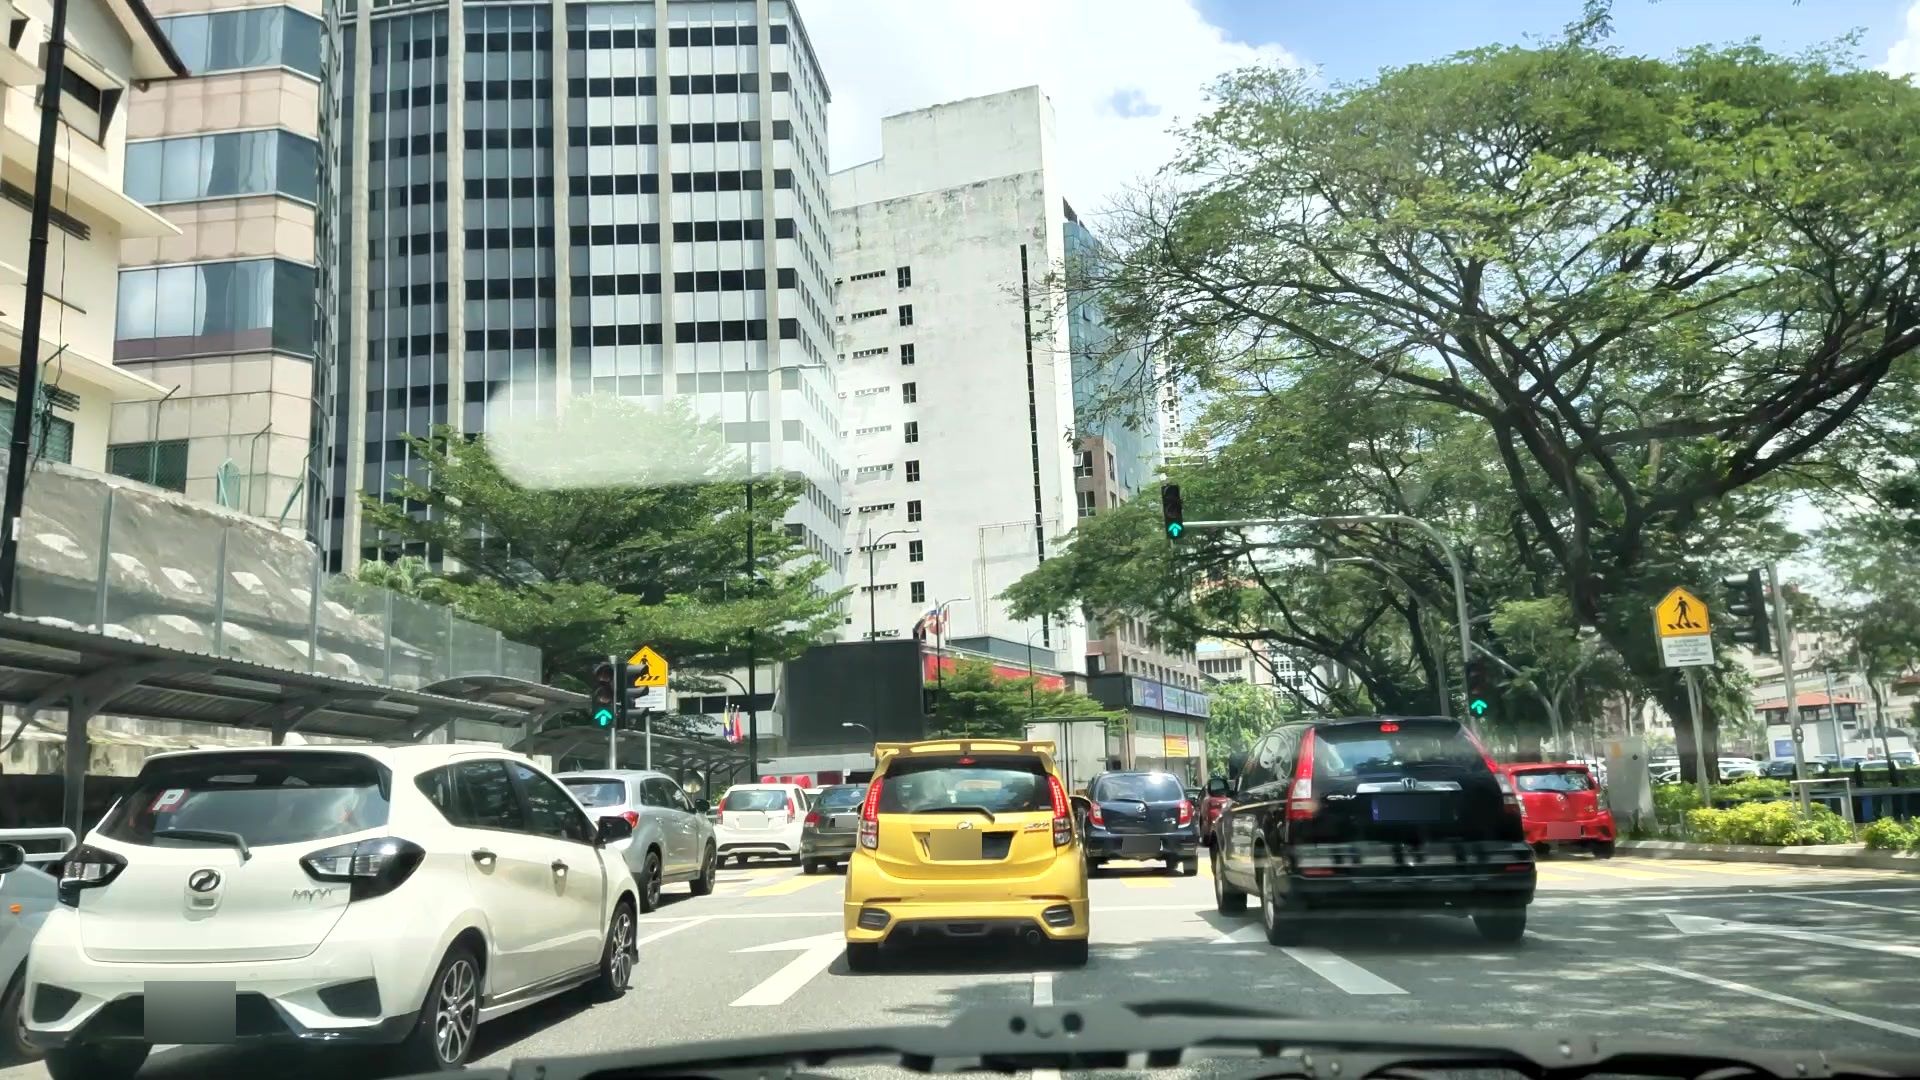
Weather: cloudy
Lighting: day
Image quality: good
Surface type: driving surface
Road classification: residential
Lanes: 4
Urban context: urban centre
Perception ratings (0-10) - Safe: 5.65, Lively: 9.08, Beautiful: 7.09, Boring: 0.77, Depressing: 3.13, Wealthy: 6.72